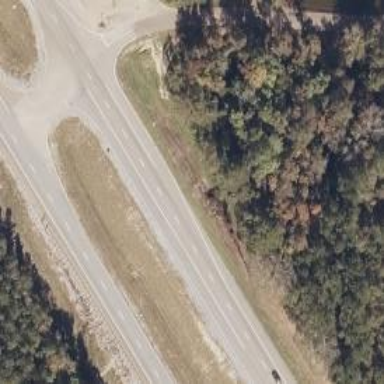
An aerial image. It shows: Asphalt trunk highway classified as expressway.